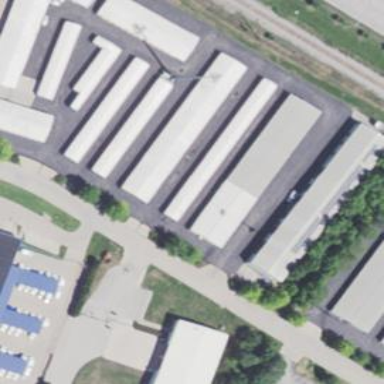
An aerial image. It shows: Building used for storage rental.